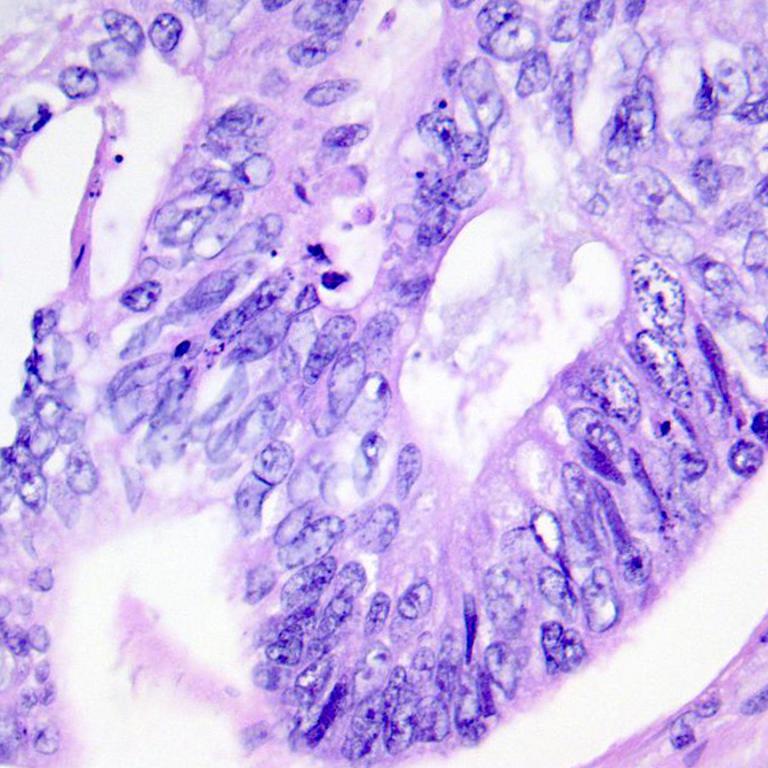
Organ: colon
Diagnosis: adenocarcinomas